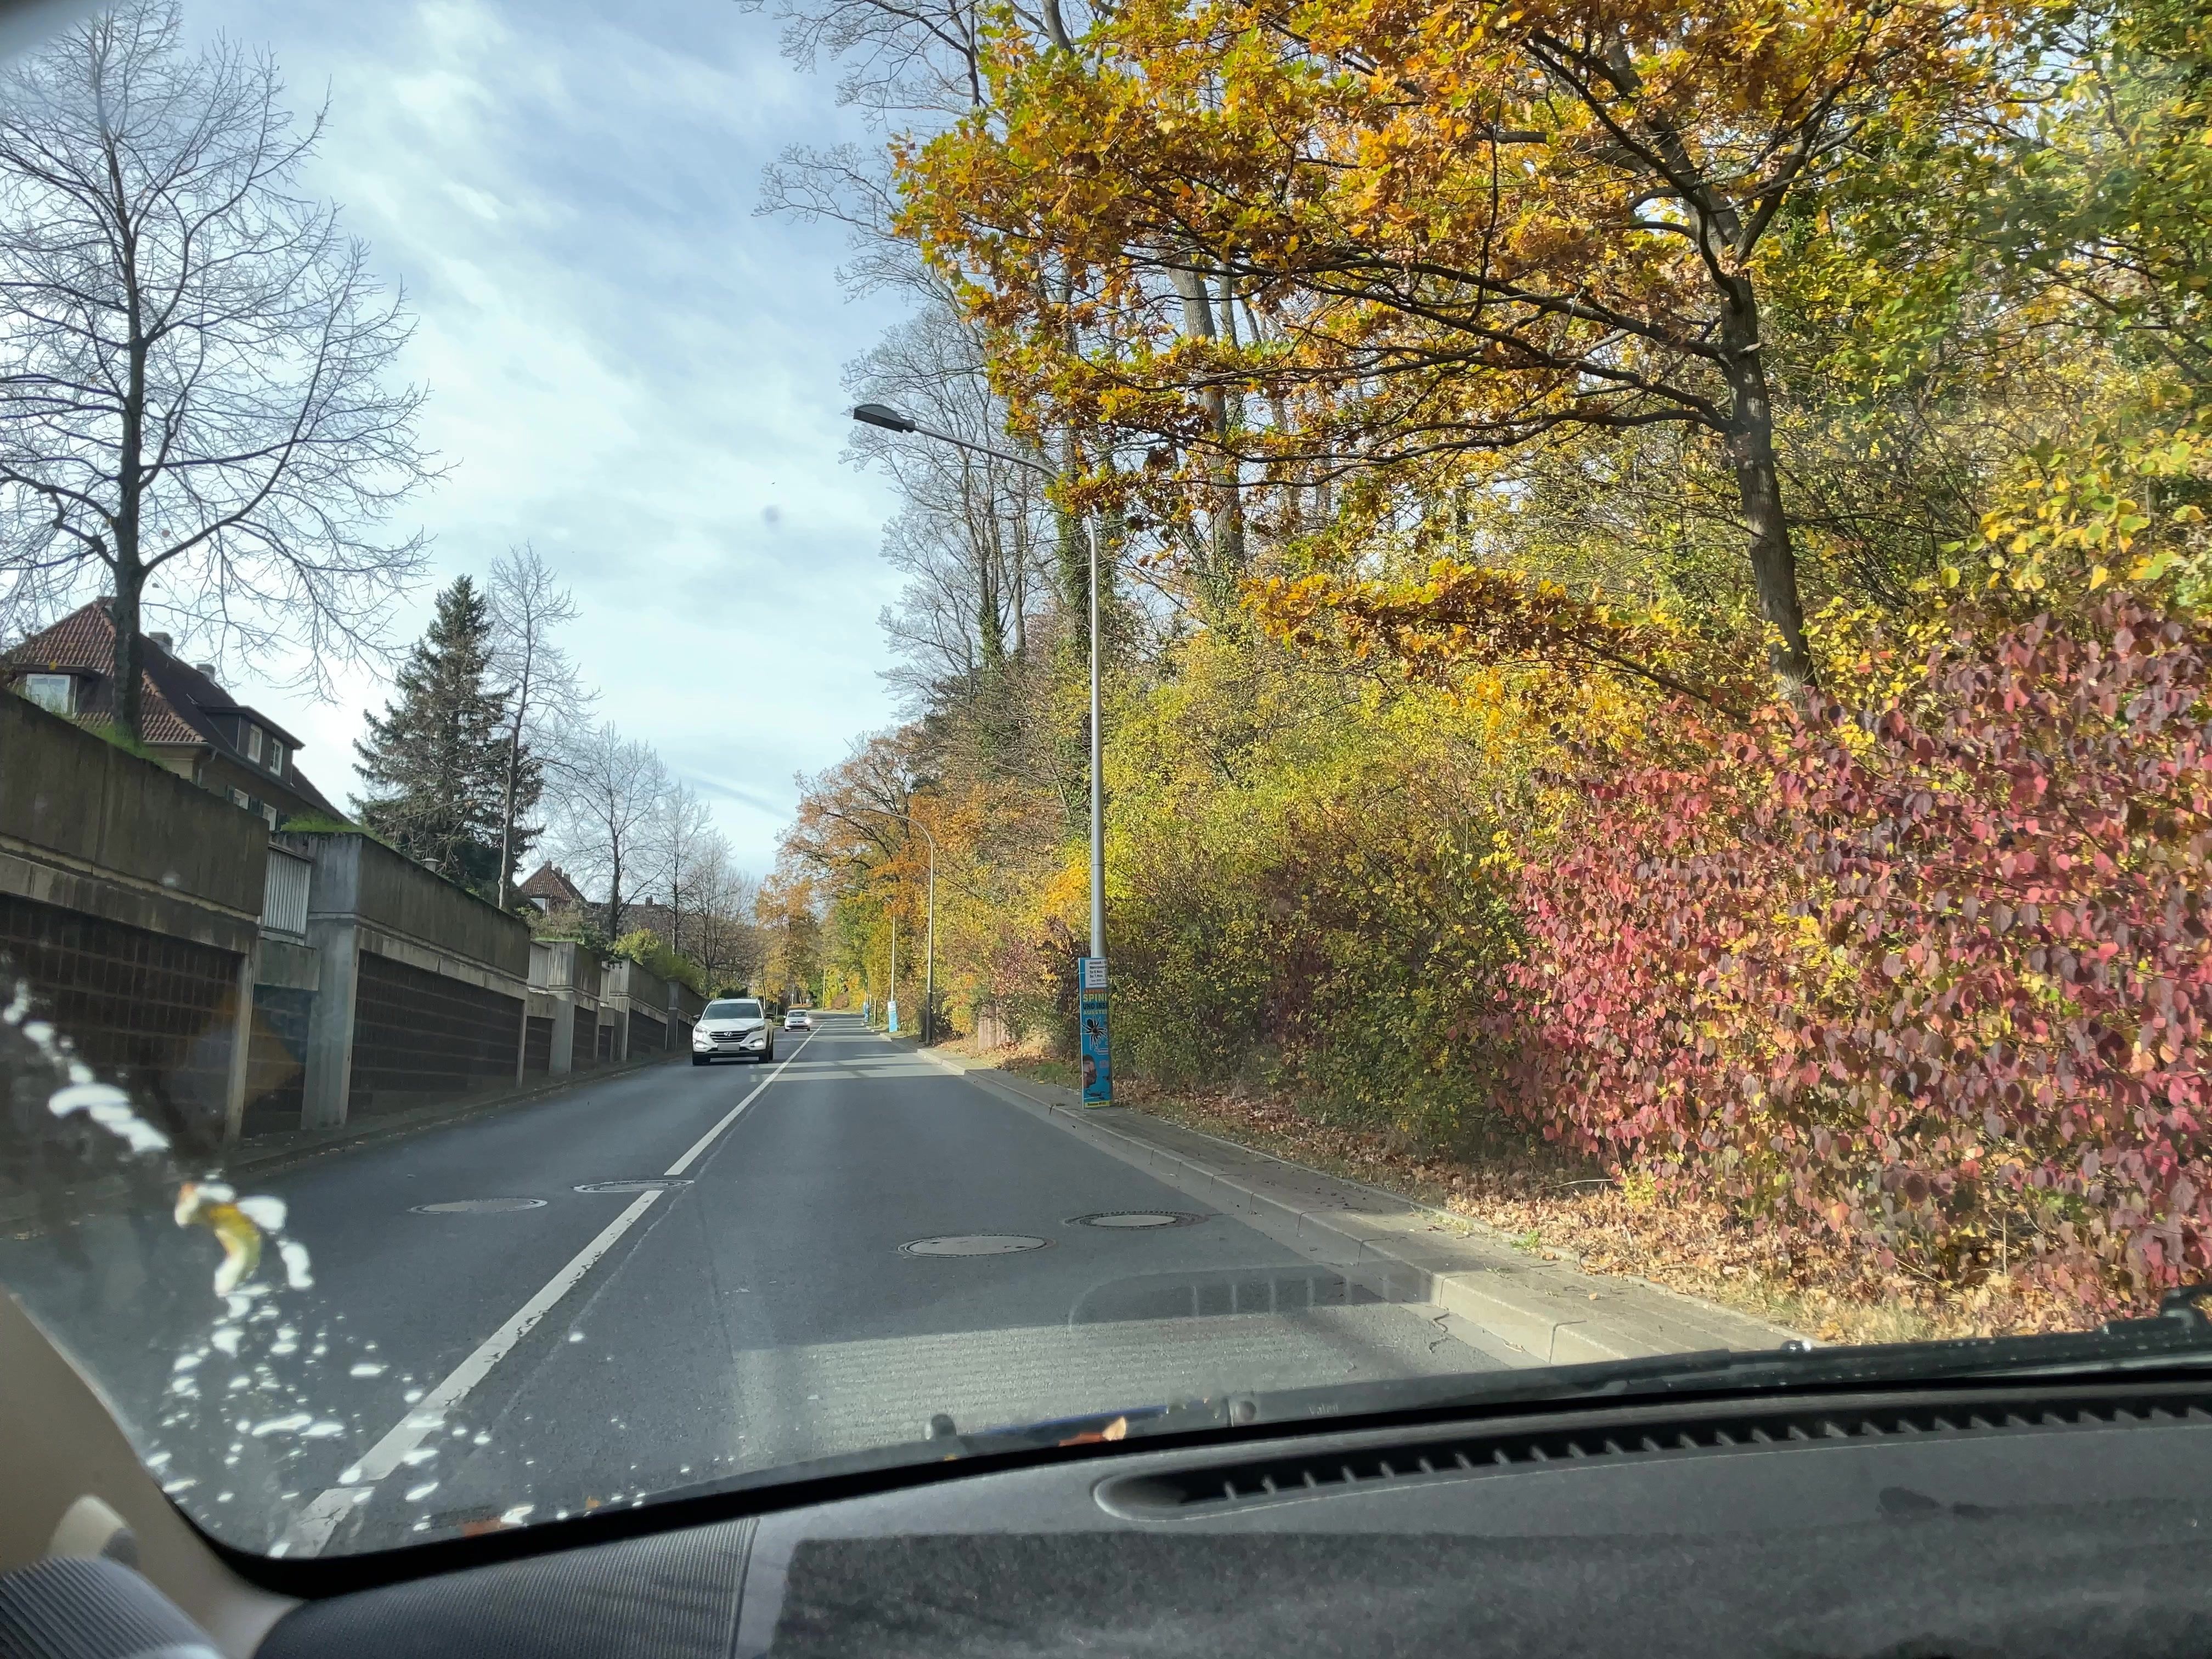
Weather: snowy
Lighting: day
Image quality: good
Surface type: driving surface
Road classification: razed
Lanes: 2, 4
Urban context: dense urban cluster
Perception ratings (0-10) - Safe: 8.81, Lively: 3.09, Beautiful: 7.09, Boring: 4.9, Depressing: 4.71, Wealthy: 4.58